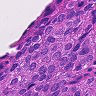
Metastatic tissue present: yes